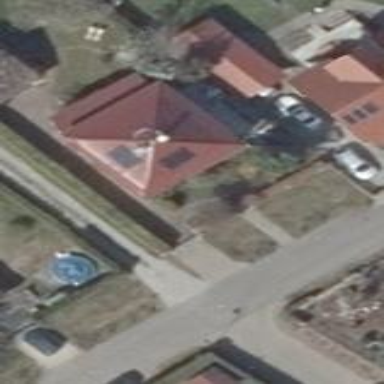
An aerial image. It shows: Detached building with pyramidal roof shape.